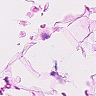
Metastatic tissue present: no